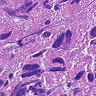
Metastatic tissue present: yes